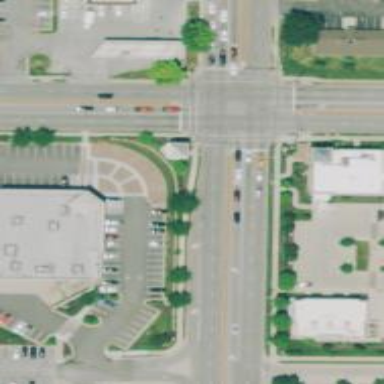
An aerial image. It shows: Solid stop line on the road.